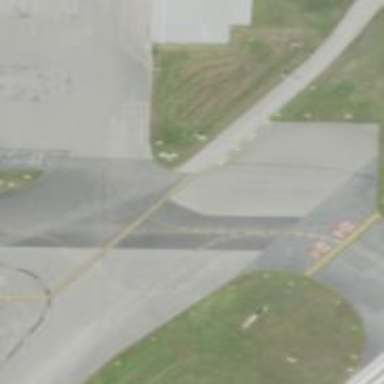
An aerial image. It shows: Image of taxiway at airport.